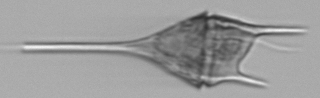
Label: Tripos_lineatus